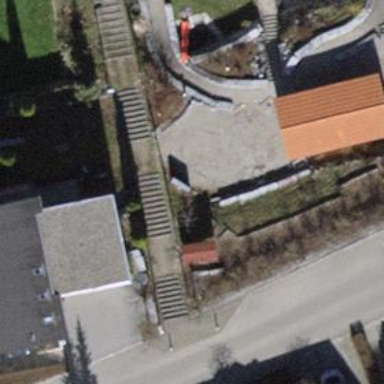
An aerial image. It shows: Set of steps on the road.